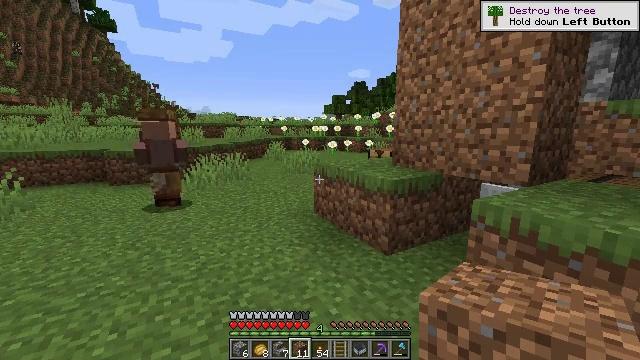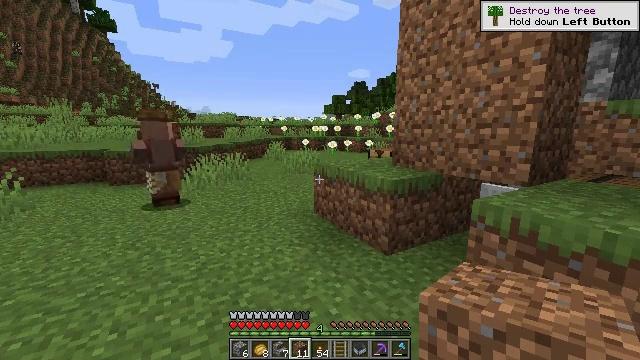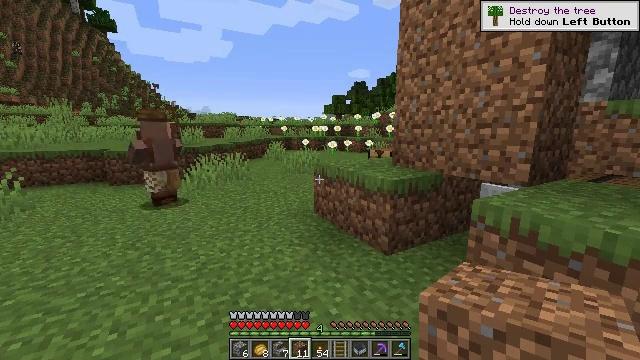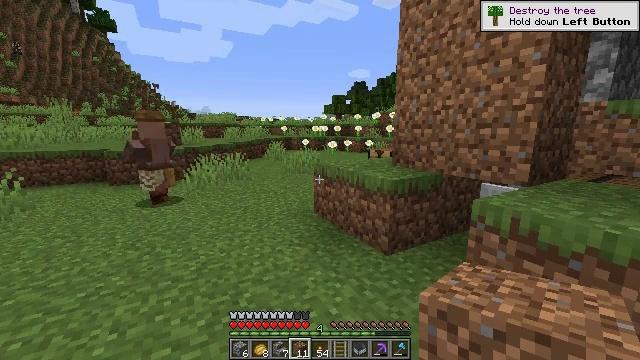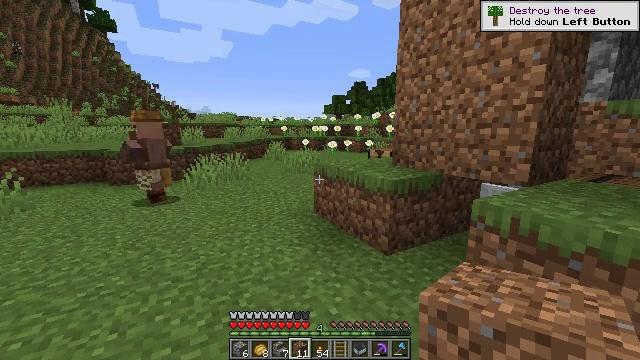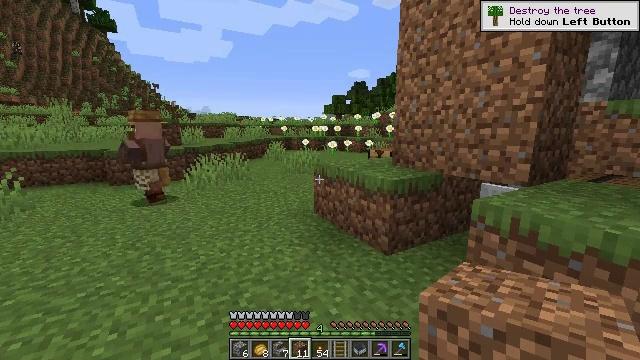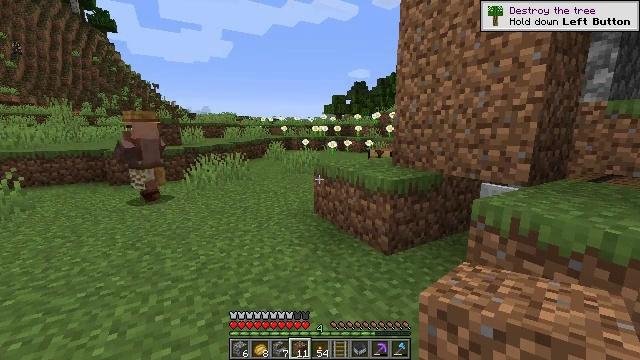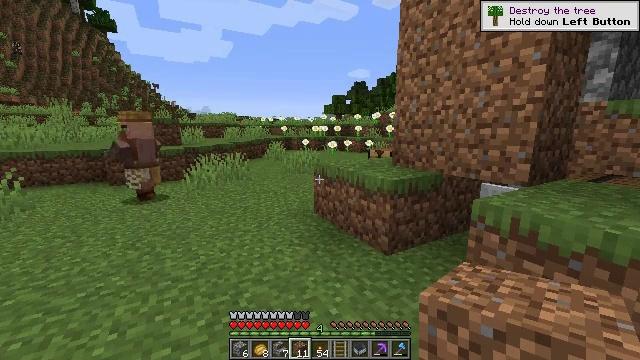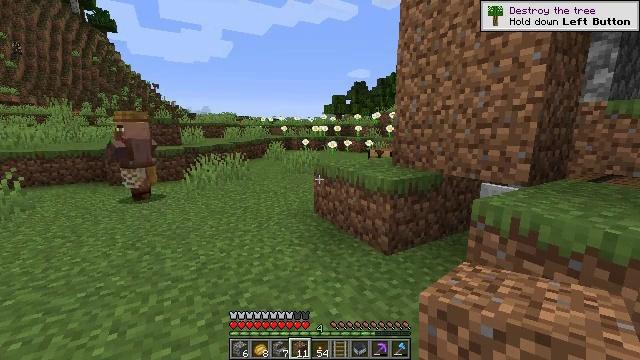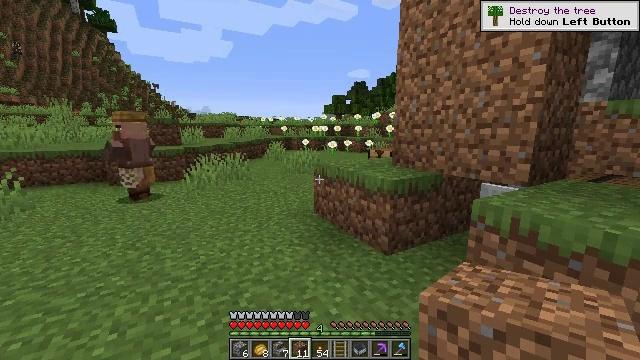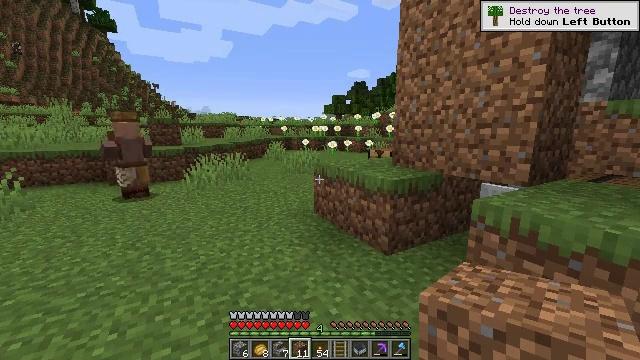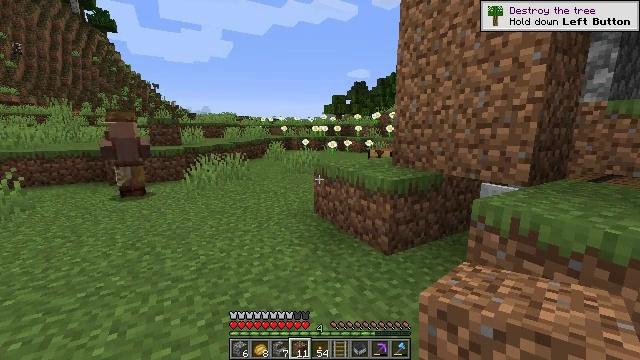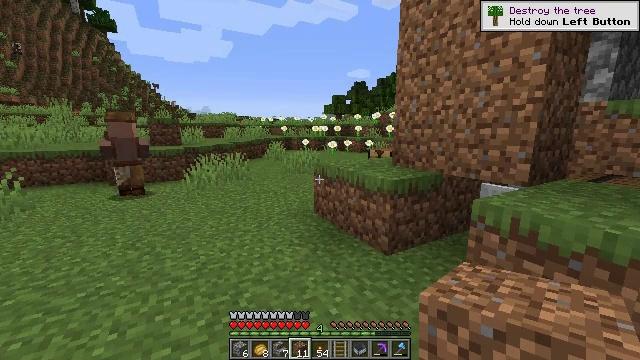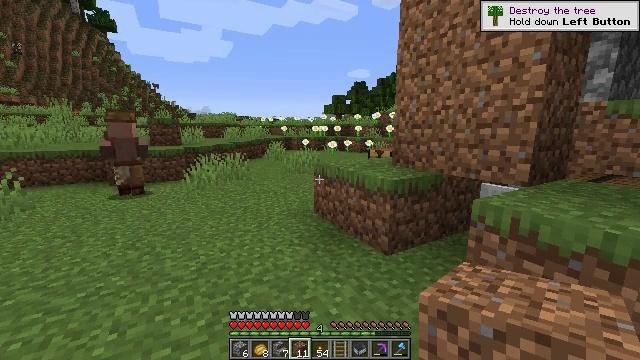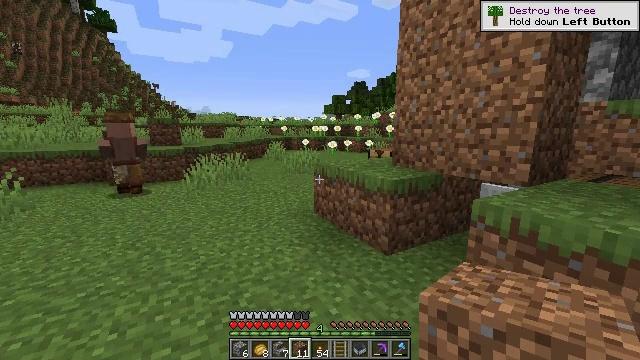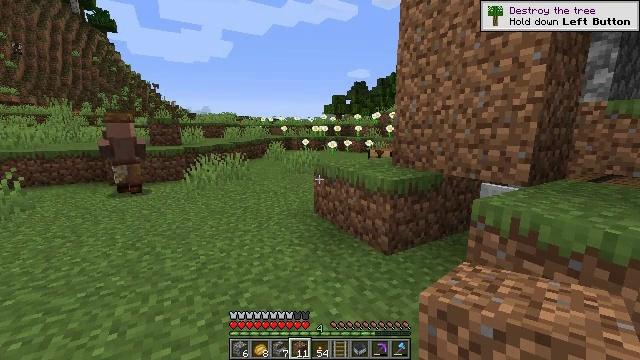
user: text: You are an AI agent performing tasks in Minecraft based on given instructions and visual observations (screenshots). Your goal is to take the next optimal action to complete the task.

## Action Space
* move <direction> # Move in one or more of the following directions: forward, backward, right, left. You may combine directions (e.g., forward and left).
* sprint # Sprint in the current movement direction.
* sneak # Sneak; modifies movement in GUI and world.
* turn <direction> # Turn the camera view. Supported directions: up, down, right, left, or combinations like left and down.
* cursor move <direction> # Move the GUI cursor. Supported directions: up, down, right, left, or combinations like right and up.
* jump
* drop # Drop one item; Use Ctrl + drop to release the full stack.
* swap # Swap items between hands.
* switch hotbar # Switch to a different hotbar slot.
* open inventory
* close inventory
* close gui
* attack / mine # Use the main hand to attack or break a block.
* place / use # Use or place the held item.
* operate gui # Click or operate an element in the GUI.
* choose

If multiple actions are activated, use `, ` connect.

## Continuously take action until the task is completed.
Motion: motion action
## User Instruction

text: Mine the barrel to retrieve its items.
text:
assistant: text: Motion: no_op
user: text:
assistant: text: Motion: no_op
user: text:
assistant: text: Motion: no_op
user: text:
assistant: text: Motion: no_op
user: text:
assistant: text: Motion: no_op
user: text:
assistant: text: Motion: no_op
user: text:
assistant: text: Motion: no_op
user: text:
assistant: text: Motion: no_op
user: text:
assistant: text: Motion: no_op
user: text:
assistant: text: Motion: no_op
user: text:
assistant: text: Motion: no_op
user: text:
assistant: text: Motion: no_op
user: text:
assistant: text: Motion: no_op
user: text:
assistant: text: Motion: no_op
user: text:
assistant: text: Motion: no_op
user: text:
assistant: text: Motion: no_op
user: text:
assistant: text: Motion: no_op
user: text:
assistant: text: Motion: no_op
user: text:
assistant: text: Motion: no_op
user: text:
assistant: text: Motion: no_op
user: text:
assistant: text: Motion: no_op
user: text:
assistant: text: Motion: no_op
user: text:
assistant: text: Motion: no_op
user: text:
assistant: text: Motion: no_op
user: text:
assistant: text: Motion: no_op
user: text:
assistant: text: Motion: no_op
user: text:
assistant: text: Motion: no_op
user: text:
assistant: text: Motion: no_op
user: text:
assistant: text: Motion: no_op
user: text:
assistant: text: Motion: no_op